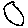
Label: circle